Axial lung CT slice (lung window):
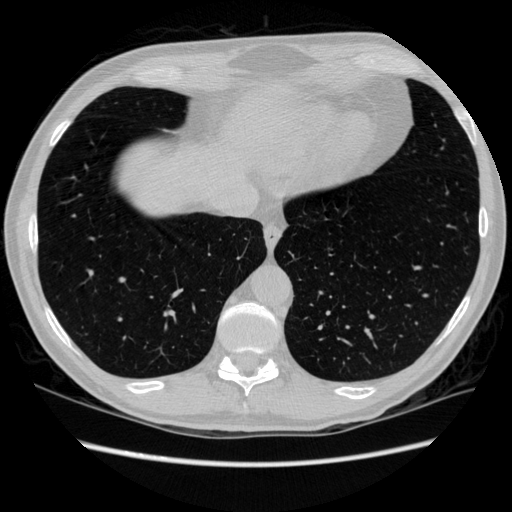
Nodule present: no